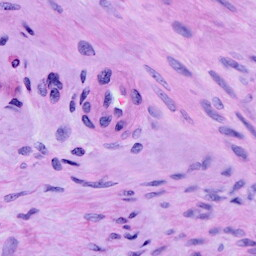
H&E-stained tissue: Cervix